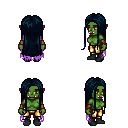
a pixel art fantasy rpg character, female body template, orc, green skin, maroon tattered cape, gold greaves, raven extra-long hairstyle, leather bracers, black shoes, four views (front, back, left, right), 2x2 character sprite sheet, small pixel art, hard edges, no anti-aliasing